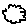
Label: cloud